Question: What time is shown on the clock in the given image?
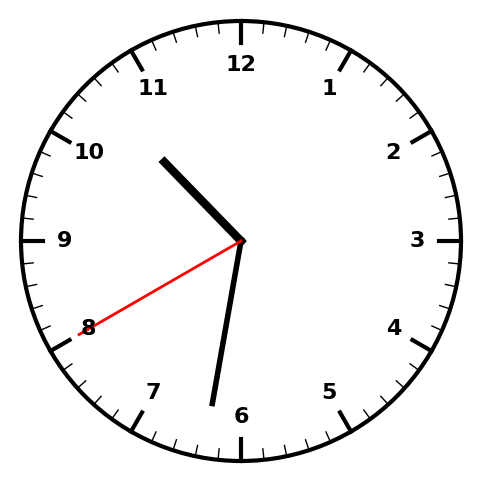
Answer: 10:31:40